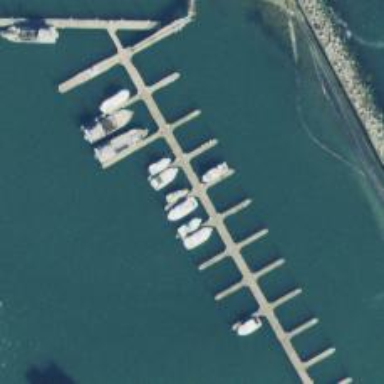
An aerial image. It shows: Pier with mooring facilities.